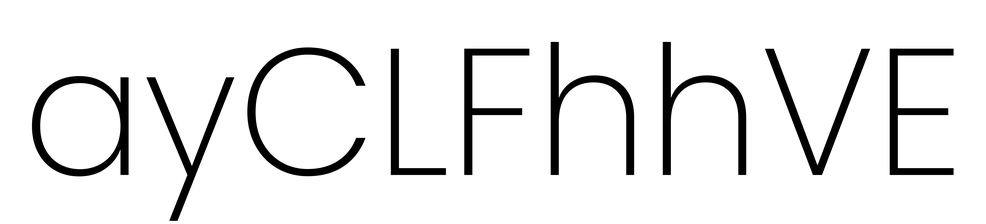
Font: Poppins-ExtraLight